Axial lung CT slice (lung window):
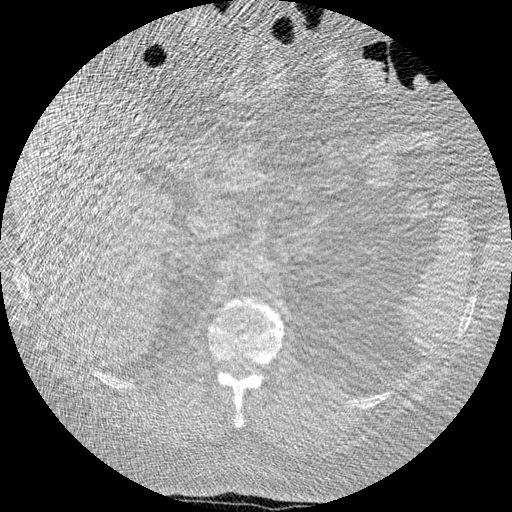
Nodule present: no